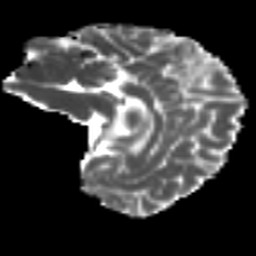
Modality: MD
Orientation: sagittal
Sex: female
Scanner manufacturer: ge
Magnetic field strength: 3 T
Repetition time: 7 s
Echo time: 0.08 s